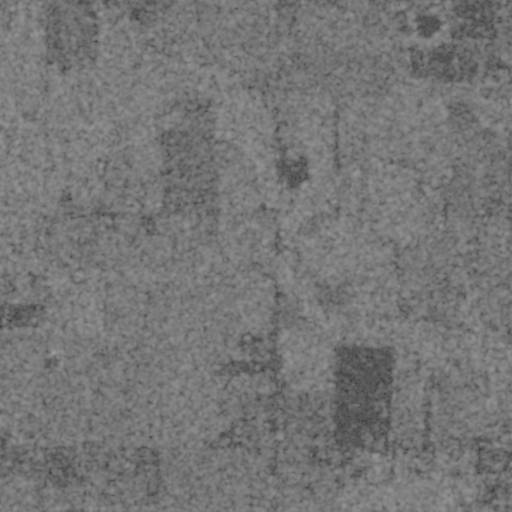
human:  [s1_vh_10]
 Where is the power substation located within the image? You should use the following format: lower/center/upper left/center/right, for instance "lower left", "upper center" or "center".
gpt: The power substation is located in the lower center of the image.
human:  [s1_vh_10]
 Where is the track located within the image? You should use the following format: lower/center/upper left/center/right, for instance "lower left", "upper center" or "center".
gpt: There is no track in the image.

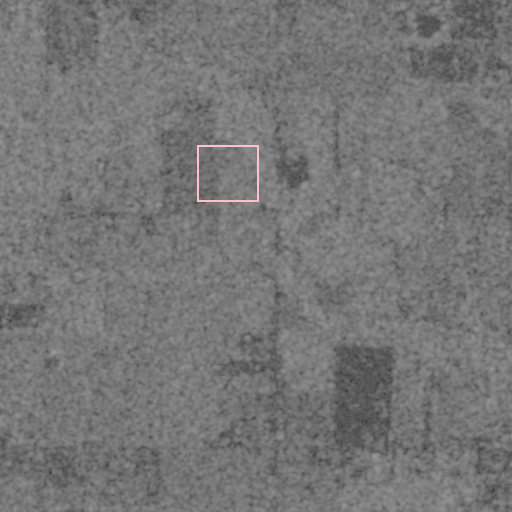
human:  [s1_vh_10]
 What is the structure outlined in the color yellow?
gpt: There is no yellow outline.
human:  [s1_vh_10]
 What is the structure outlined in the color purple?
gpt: There is no structure outlined in purple.